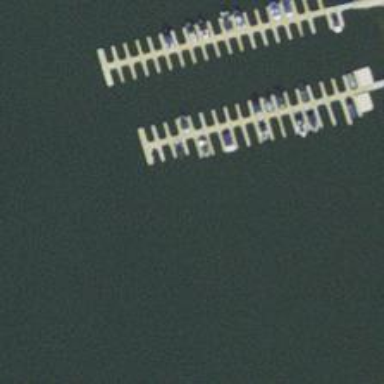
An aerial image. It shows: Man-made pier.